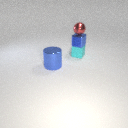
large blue metal cylinder in front of small cyan rubber cube